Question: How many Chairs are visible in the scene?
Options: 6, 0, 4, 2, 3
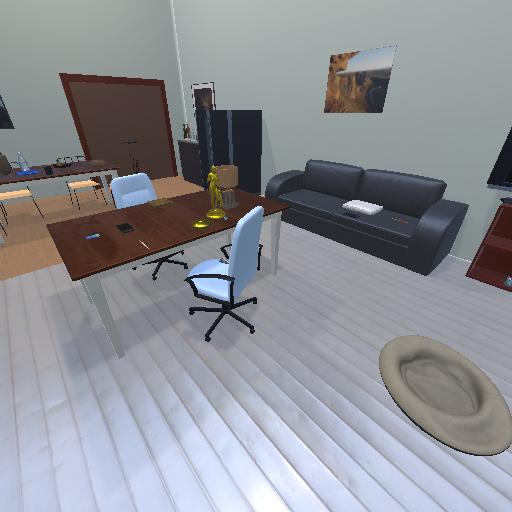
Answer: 6